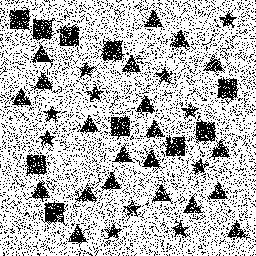
Squares: 10
Triangles: 21
Stars: 11
Total shapes: 42